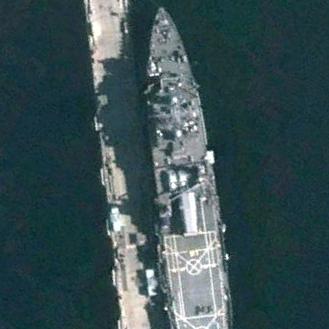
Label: combat